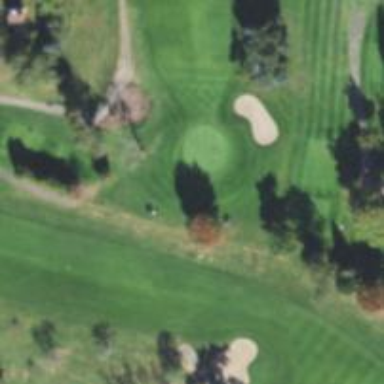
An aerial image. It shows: View of golf hole.